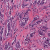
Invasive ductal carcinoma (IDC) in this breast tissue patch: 1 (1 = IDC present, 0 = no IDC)